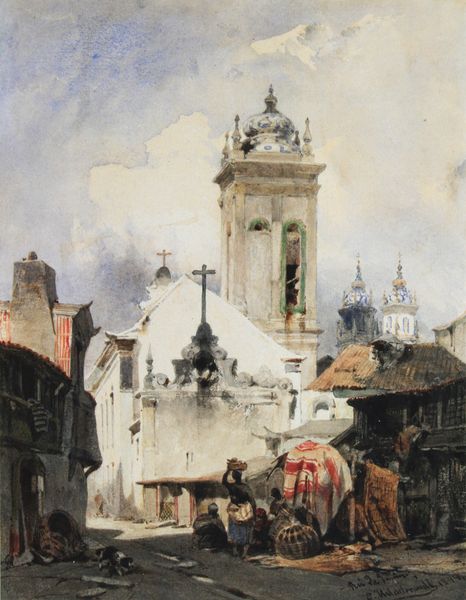
Titel: Straßenmarkt und Kirche in Rio
Künstler: Eduard Hildebrandt
Standort: Berlin
Institution: Staatliche Museen zu Berlin, Kupferstichkabinett
Schlagwörter: blau, gemälde, gruppe, himmel, kopf, schatten, weiß, wolken, aquarell, frauen, kirchturm, menschen, stadt, frankreich, frau, grau, hell, licht, schwarz, strasse, dach, gebäude, haus, hund, rot, tuch, weg, wolke, malerei, wand, architektur, arm, barock, signatur, öl, häuser, hütte, kirche, sonne, tücher, decke, händler, kamin, schornstein, turm, spanien, sommer, fassade, gasse, körbe, afrika, dächer, hütten, markt, platz, kuppel, krieg, zerstörung, arch, arches, architecture, blue, church, men, people, red, white, window, women, black, dark, figures, green, group, old, painting, sitting, windows, woman, gestreift, streifen, blanket, korb, rug, brown, tor, kirchtürme, schwarze, reetdach, strohdach, kreuz, orient, türme, zwiebeltürme, straßenszene, stand, rot weiß, hand, kreuze, wood, dunkelhäutig, african, holzhütte, cloud, clouds, food, man, sky, stone, sonnenschein, building, head, house, water, houses, roof, street, sun, tower, village, marktplatz, baroque, spain, light, path, road, käfig, ornament, castle, ruins, shadow, fabric, dog, cross, falling, kolonie, door, zelt, town, sunlight, fesnter, italy, city, basket, clothes, dome, cathedral, square, brick, buildings, place, watercolor, buden, marktstände, zwiebeln, monastery, kolonial, religion, kirchr, barrack, streets, hut, war, waren, cloth, shack, basar, bazar, tuck, christ, crucifix, munich, chimney, cityscape, spire, steeple, plazu, africa, contrast, humans, carrying, christian, christianity, market, arab, oriental, orientalism, standing, poor, alley, kuba, chapel, towers, dirty, cage, broken, cruxifix, straw, croix, churches, orthodox, delacroix, trade, holy, crosses, bell, laundry, tour, withe, colony, gutter, turrets, baskets, bell tower, spires, soft, africans, l, negro, ethnic, 1899, ha, stree, slavery, run down, merchant, femme, damaged, pleasant, tribal, huts, black man, poverty, tin, mediterranean, mosque, haiti, mission, skies, eglise, wien, tumbuctu, suk, watercolo, slums, garbage, slum, twon, villager, parish, district, sector, poor people, shanty, city center, sarajewo, bosnien, seller, colonial style, souh america, city church tower cross poor people homeless, marked, cartholic, shantytown, kriz, derelict, hovel, panier, black people, cite, corrugated, bazaar, window is closed